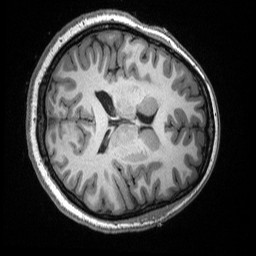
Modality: T1w
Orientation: axial
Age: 20
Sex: female